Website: walmart
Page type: order-returns
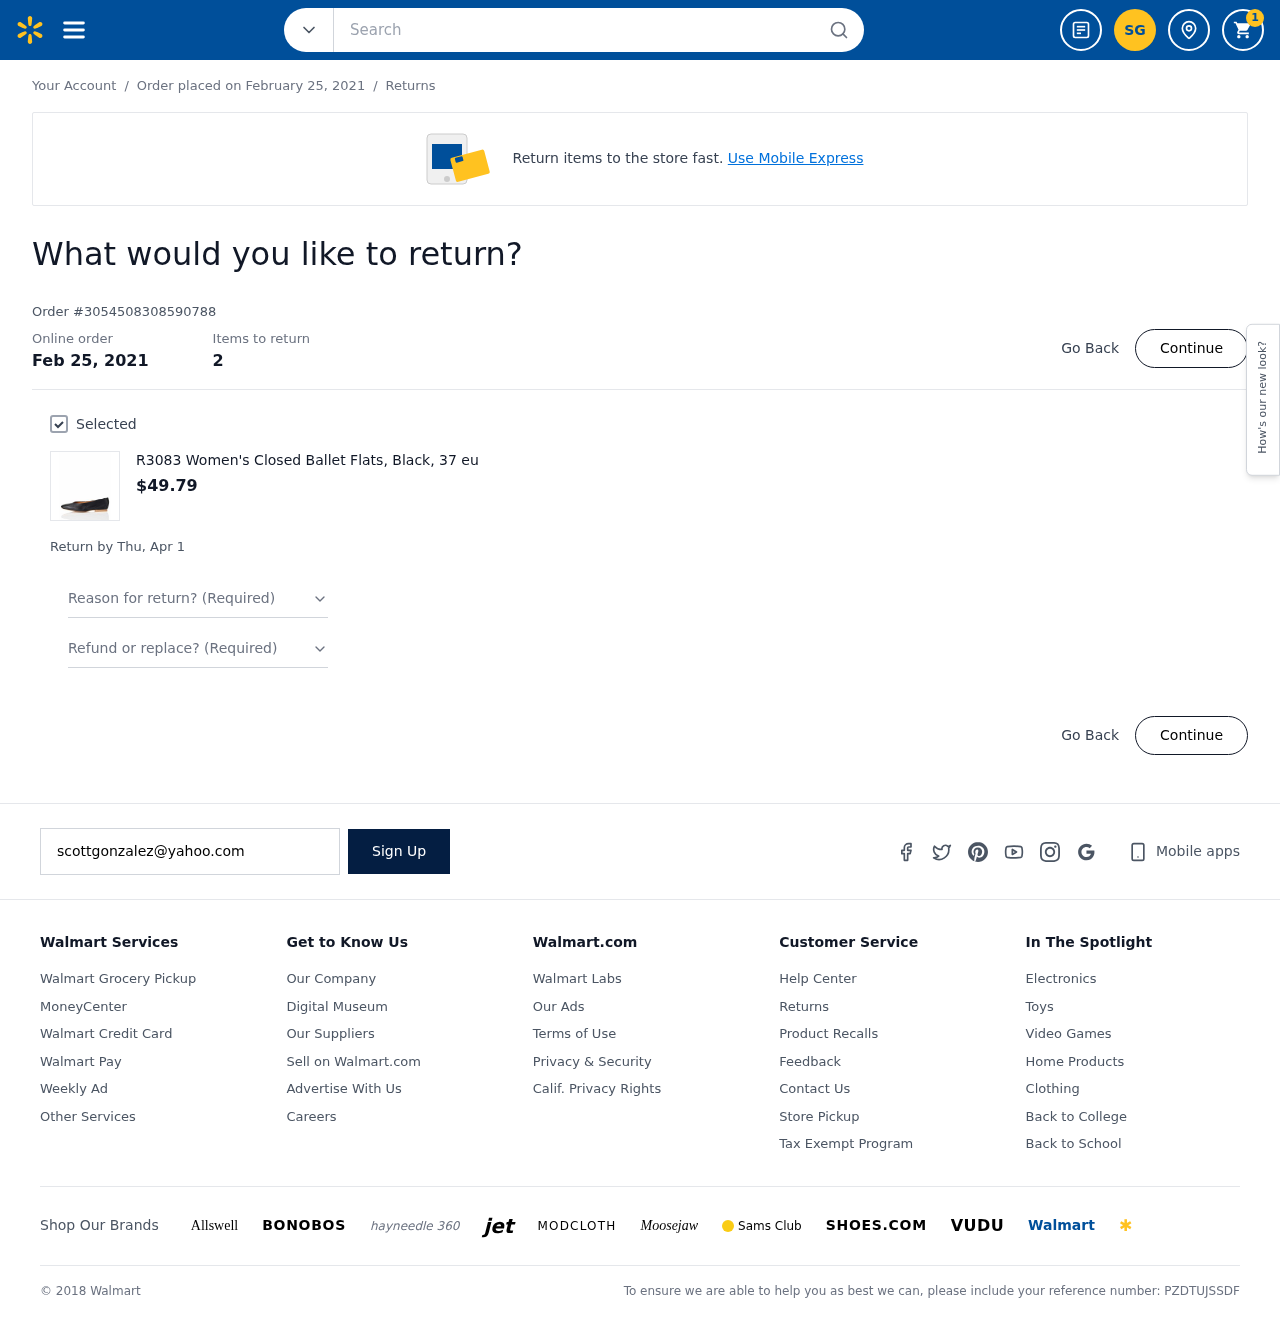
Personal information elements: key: PII_EMAIL
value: scottgonzalez@yahoo.com
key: PII_INITIALS
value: SG
Product elements: key: PRODUCT1_NAME
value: R3083 Women's Closed Ballet Flats, Black, 37 eu
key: PRODUCT1_PRICE
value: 49.79
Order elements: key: ORDER_NUM_ITEMS
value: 1
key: ORDER_DATE
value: Order placed on February 25, 2021
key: ORDER_DATE
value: Feb 25, 2021
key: ORDER_ID
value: Order #3054508308590788
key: ORDER_NUM_ITEMS
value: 2
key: ORDER_RETURN_BY_DATE
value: Return by Thu, Apr 1
Search elements: key: HEADER_SEARCH
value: Search